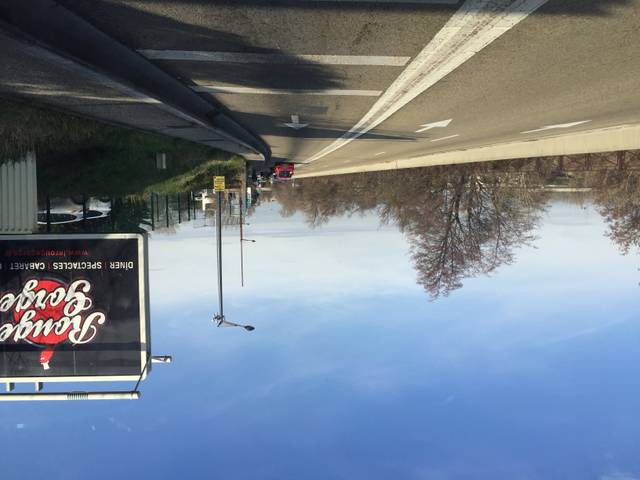
Region: France
Coordinates: 43.942, 4.792